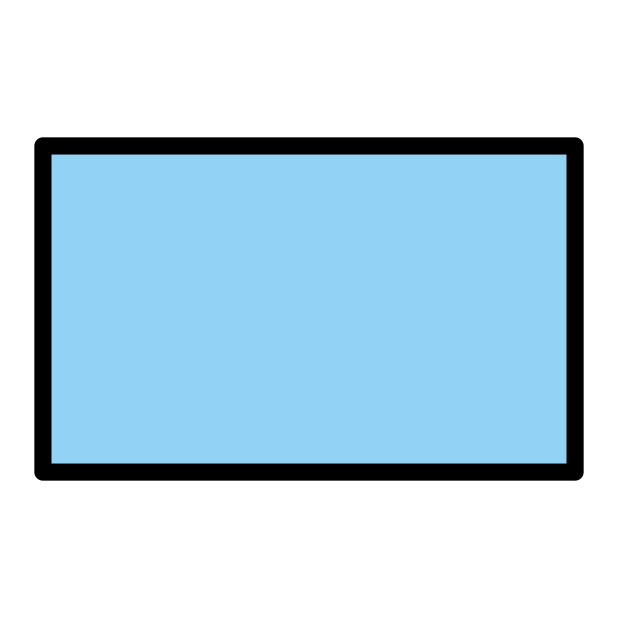
blue flag